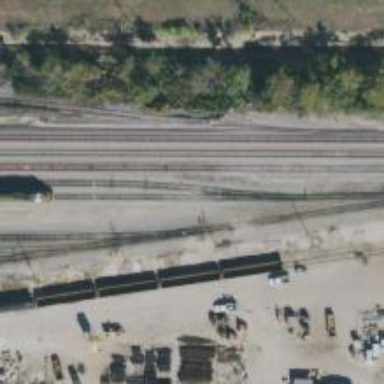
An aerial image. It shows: Railway yard.